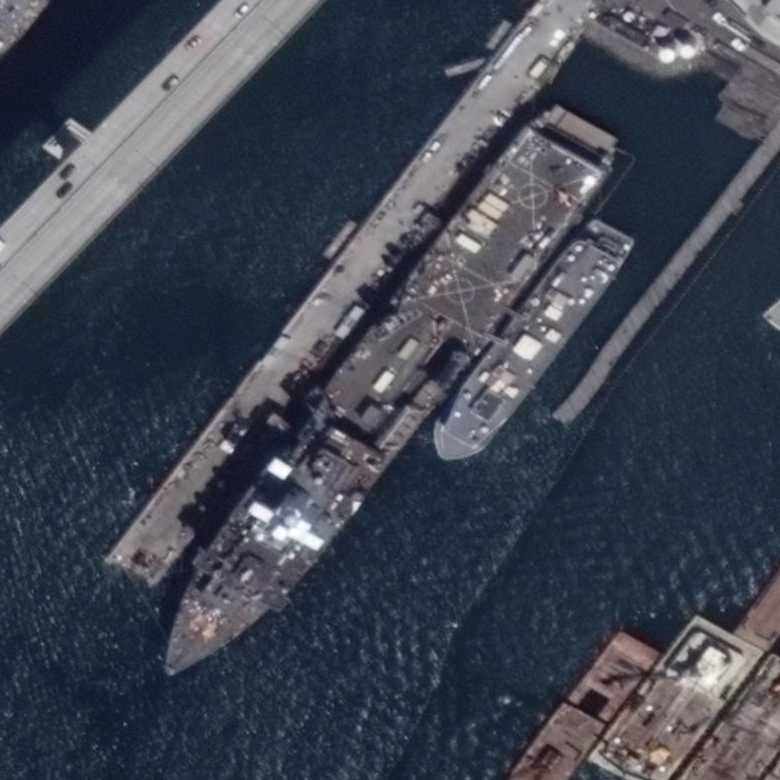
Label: Whitby_Island-class_dock_landing_ship